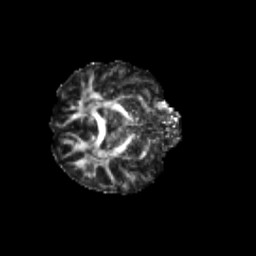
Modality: FA
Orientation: axial
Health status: healthy
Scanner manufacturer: philips
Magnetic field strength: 3 T
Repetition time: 9.75 s
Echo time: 0.092 s